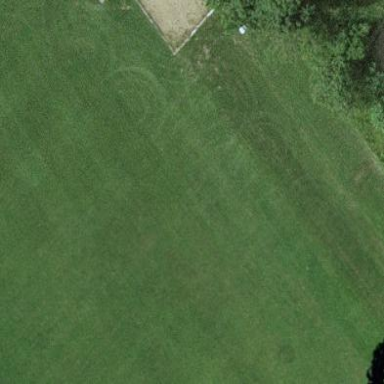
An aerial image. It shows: Long jump pitch for sports activities.